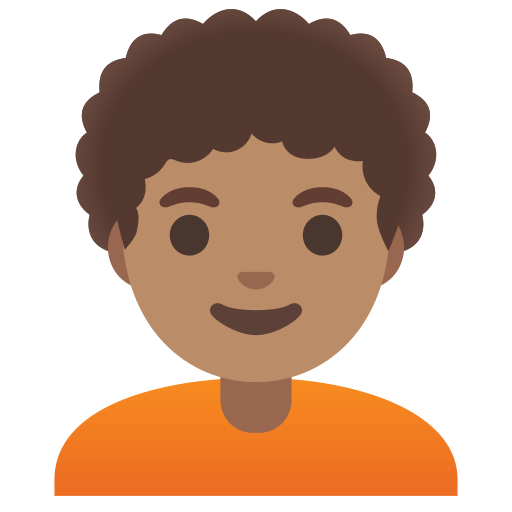
Emoji: 🧑🏽‍🦱